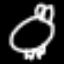
Label: frog